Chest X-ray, PA view. Patient: 48 years old, sex F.
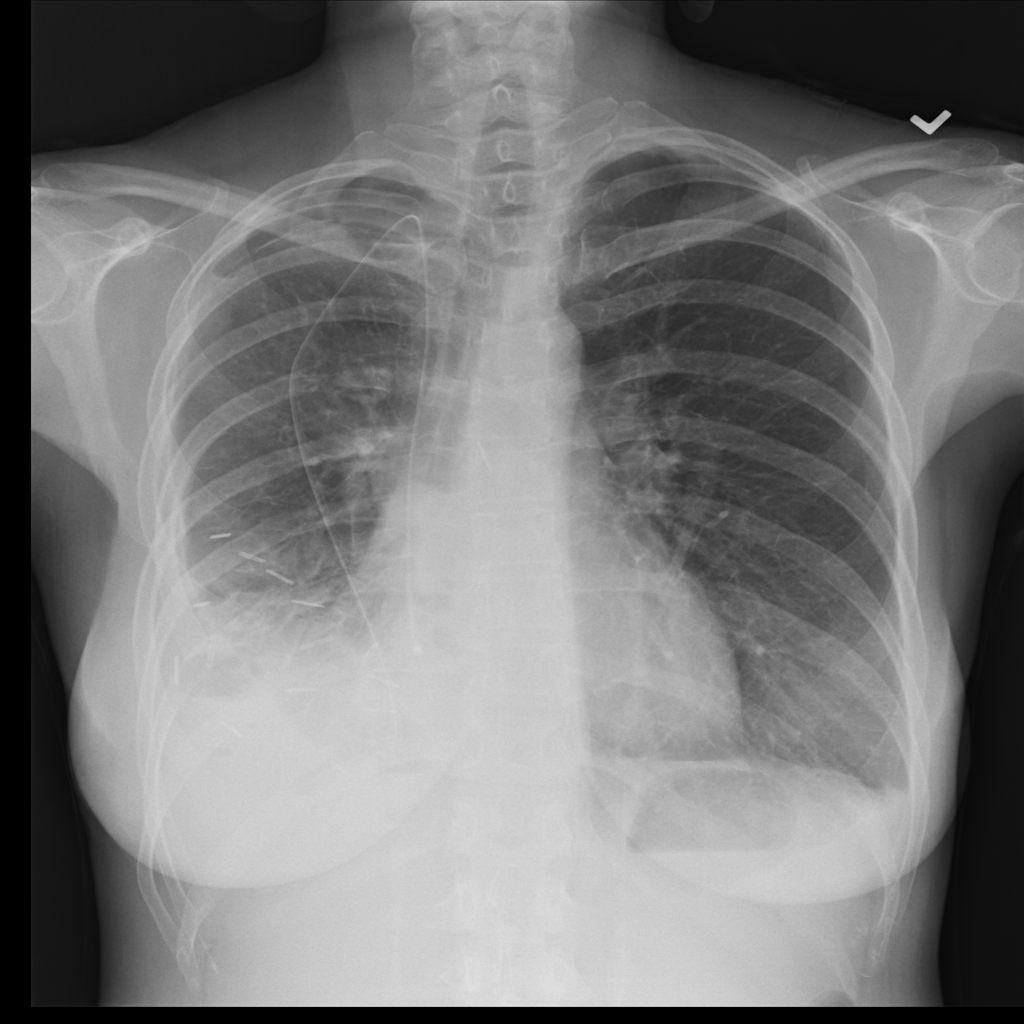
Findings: Pneumothorax